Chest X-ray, PA view. Patient: 19 years old, sex M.
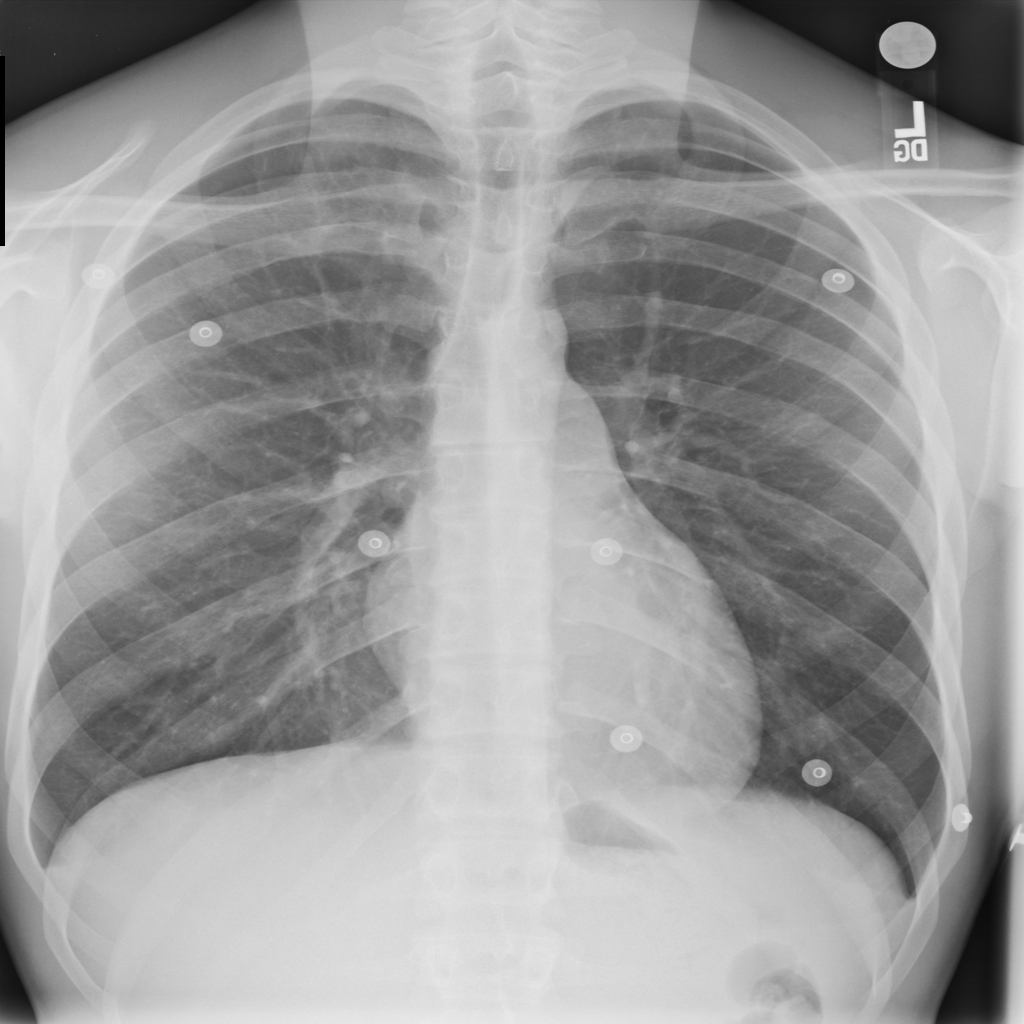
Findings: No Finding